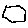
Label: hexagon